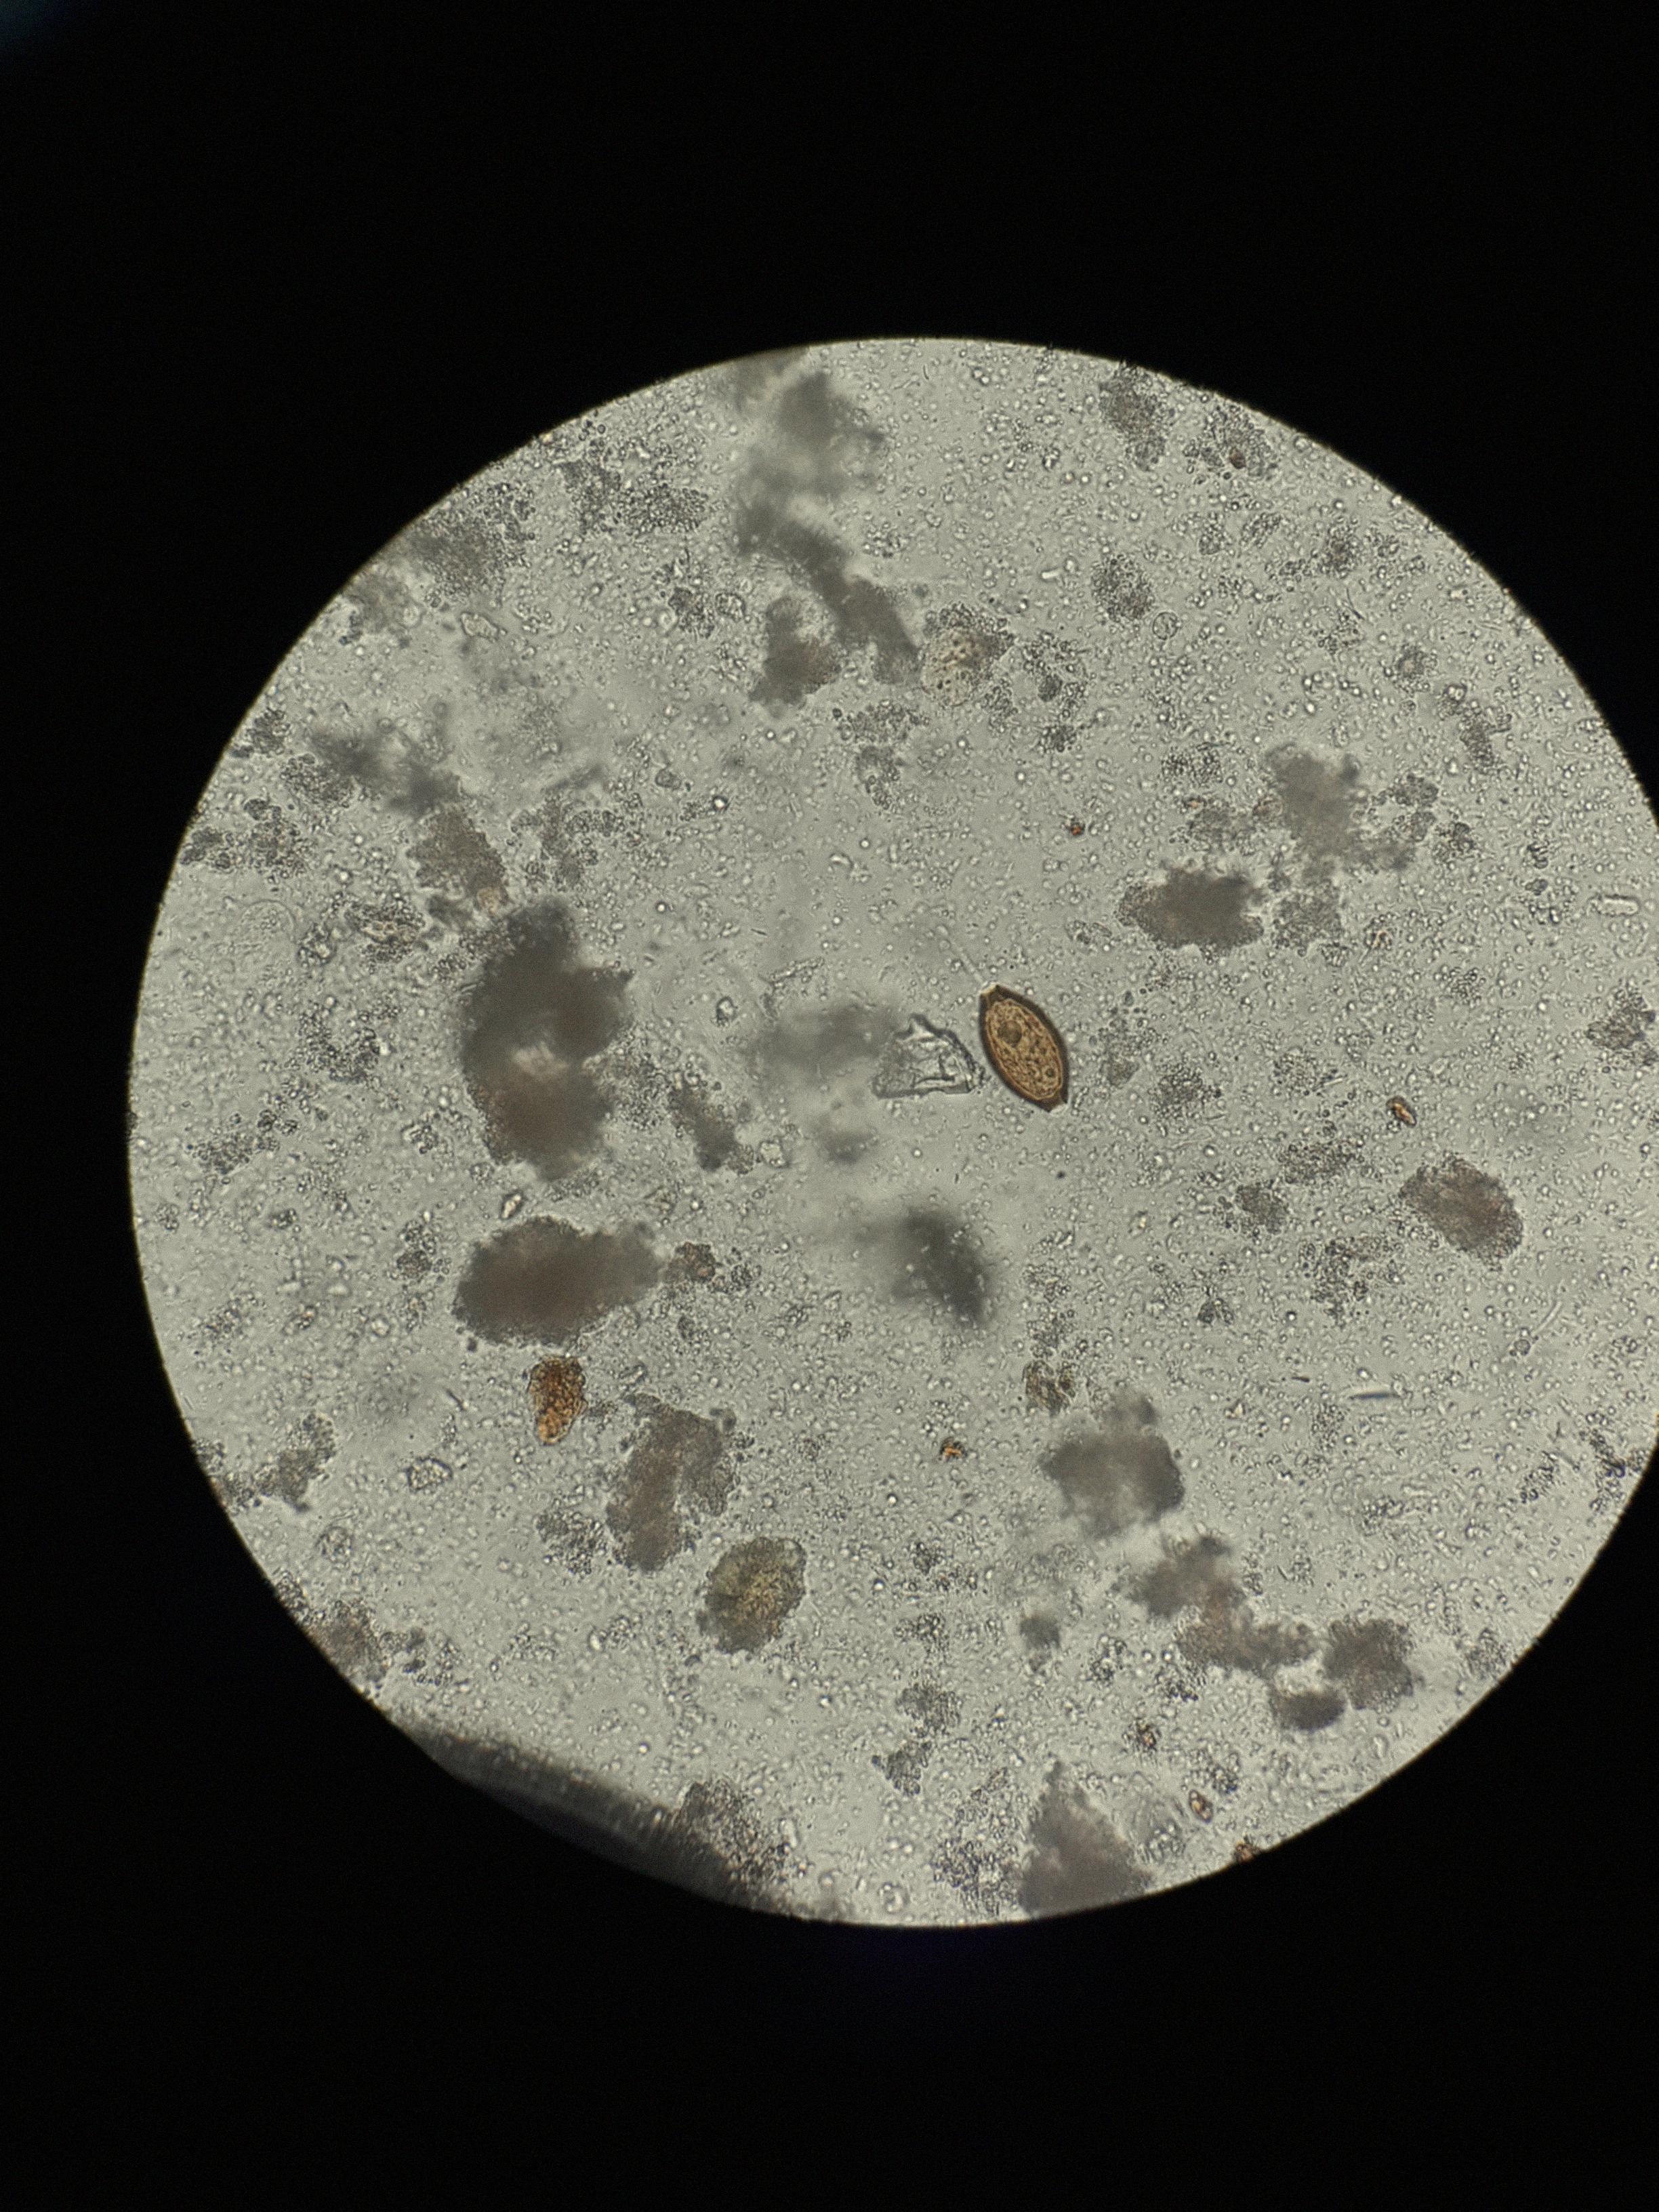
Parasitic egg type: Trichuris trichiura